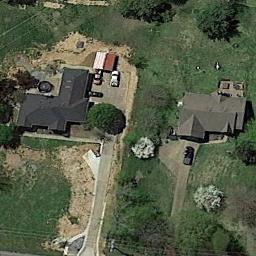
Label: residential